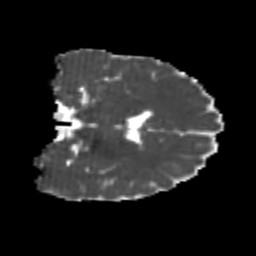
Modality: MD
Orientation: coronal
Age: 20
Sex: male
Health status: healthy
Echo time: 0.074 s